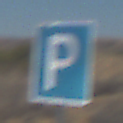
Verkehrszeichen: Parken
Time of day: Midday
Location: Outdoor (Nature)
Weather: Clear
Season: NotSpecified
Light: Natural